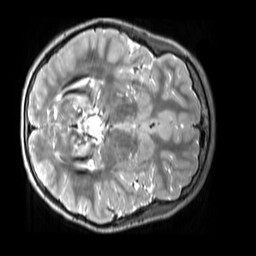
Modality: T2w
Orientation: axial
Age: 13
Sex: male
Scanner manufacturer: siemens
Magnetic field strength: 3 T
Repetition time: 3.2 s
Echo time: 0.408 s